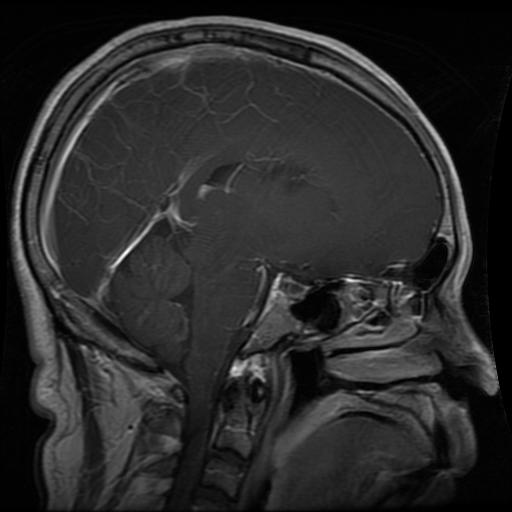
Label: glioma